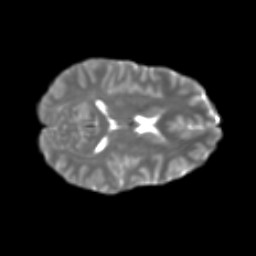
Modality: T2w
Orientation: axial
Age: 35
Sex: female
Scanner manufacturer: ge
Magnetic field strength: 3 T
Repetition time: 7.8 s
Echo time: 0.0607 s